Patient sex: F
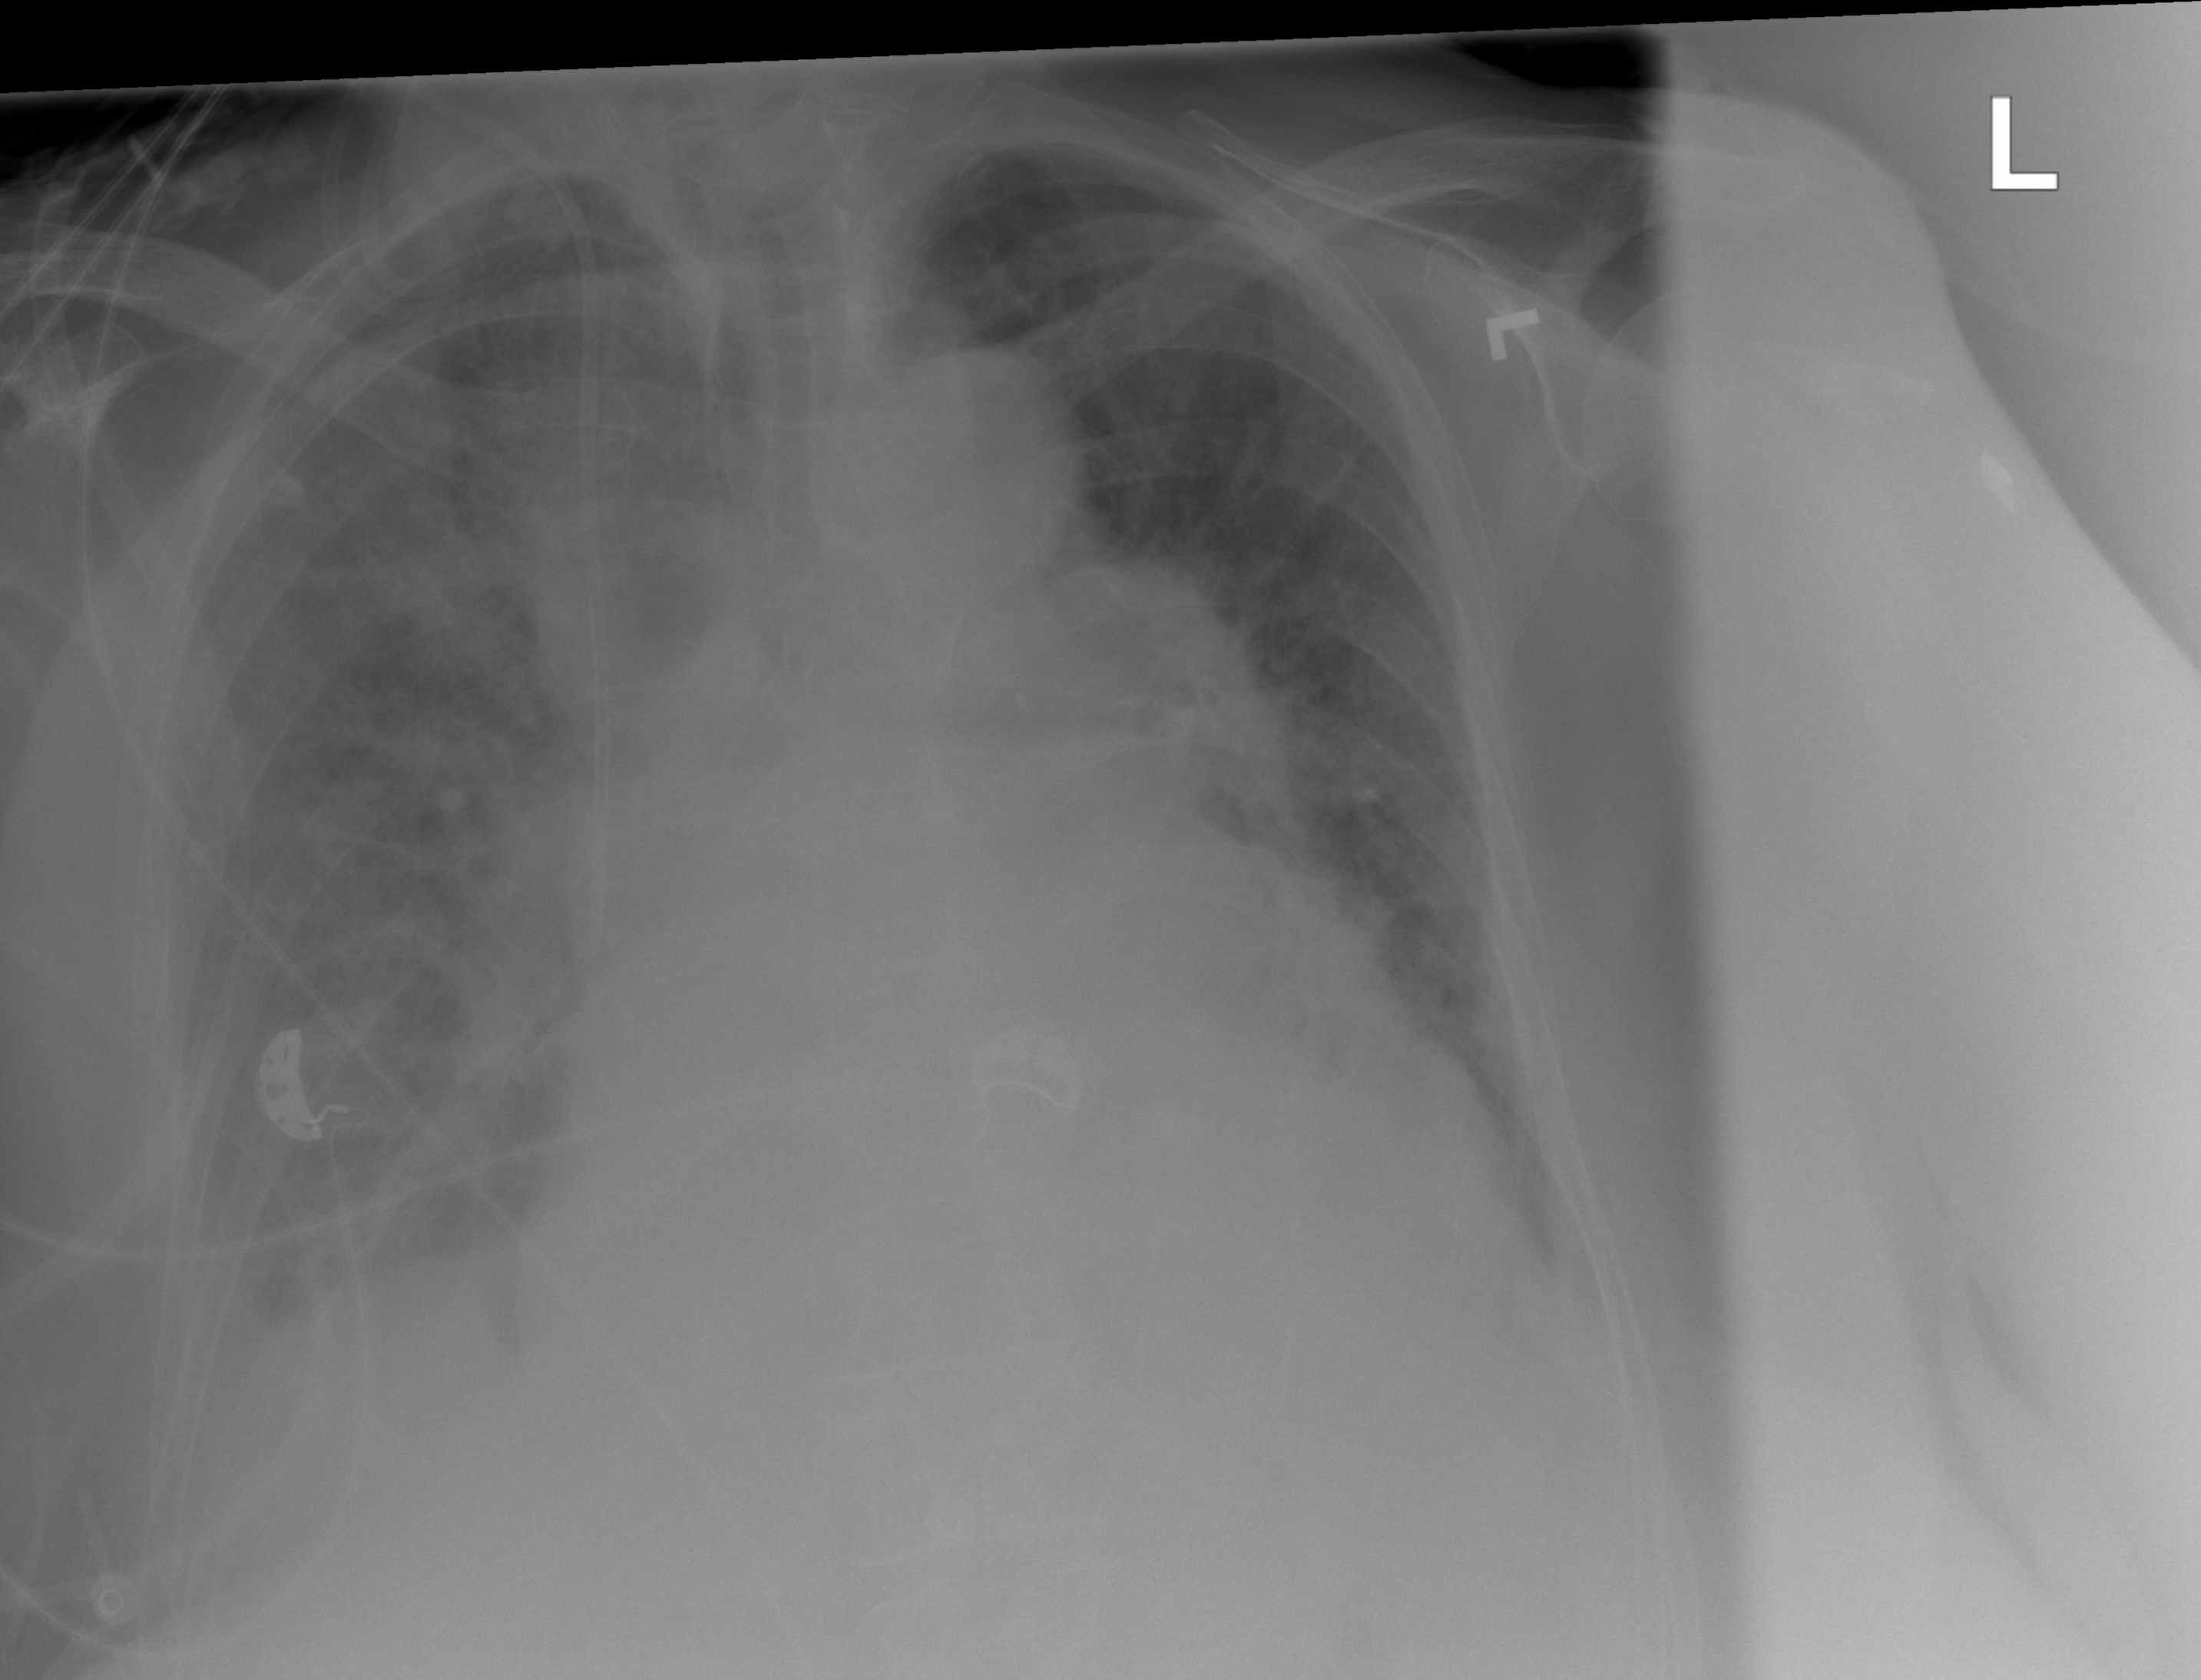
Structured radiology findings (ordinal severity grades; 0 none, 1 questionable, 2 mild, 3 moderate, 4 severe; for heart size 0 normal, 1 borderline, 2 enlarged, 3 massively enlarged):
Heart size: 2
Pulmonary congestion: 3
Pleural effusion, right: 2
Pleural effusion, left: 2
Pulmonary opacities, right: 2
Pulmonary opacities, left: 0
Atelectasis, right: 2
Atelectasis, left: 2